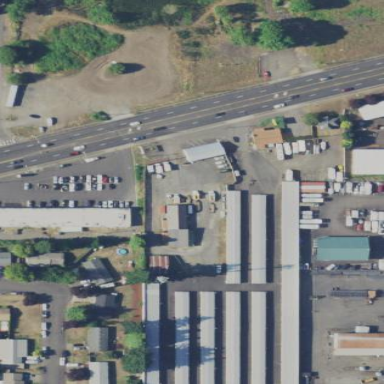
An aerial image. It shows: Commercial area with storage rental shop.